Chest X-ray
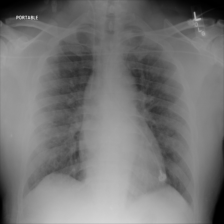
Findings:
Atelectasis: negative
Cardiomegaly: negative
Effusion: negative
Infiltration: positive
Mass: negative
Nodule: negative
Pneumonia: negative
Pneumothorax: negative
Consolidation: negative
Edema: negative
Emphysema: negative
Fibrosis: negative
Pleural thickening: negative
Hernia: negative